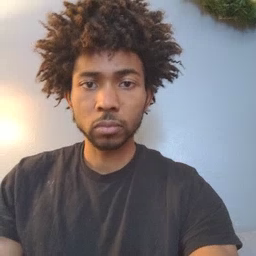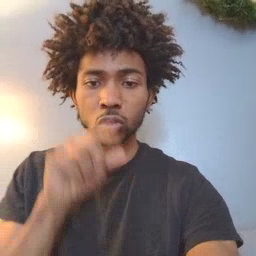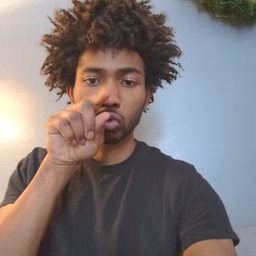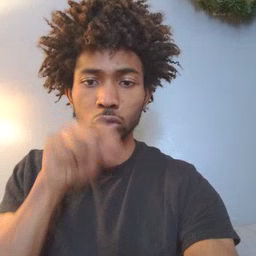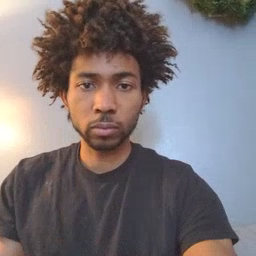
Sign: bird